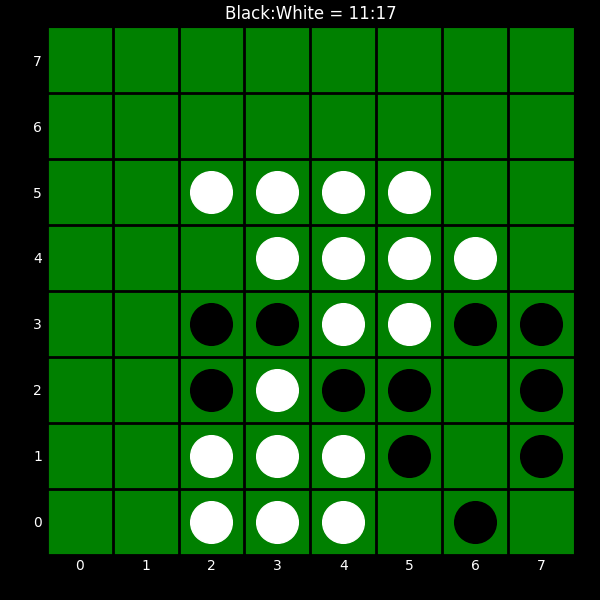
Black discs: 11
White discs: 17